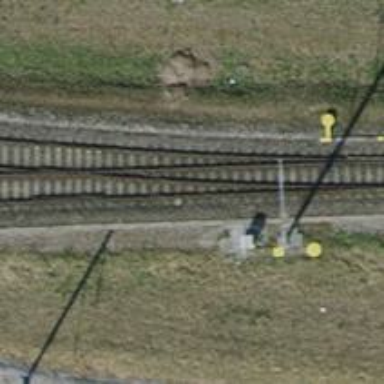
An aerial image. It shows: Railway yard with one track in service.